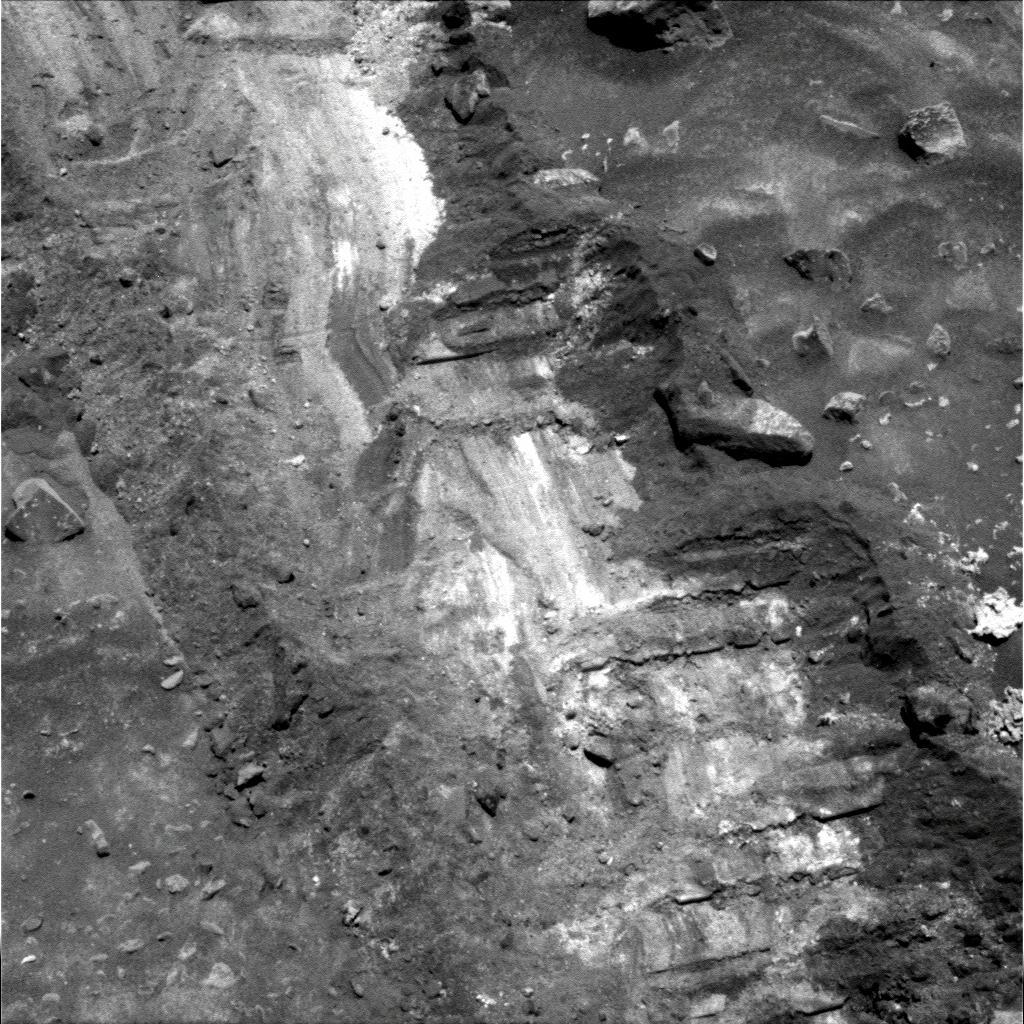
Terrain classes present: Gravel / Sand / Soil, Rock, Shadow, Track